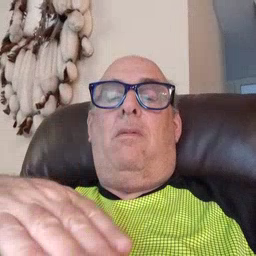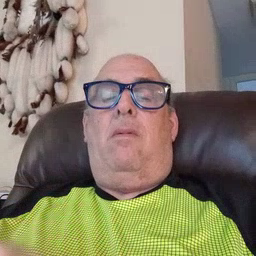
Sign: on